Question: I have the following model
'''
class User < ActiveRecord::Base
has_many :collabos
has_many :files
end
'''
I want to display a conditional partial so the 'current_user' can create a collabo or a file, when these models are empty?
Here's my first attempt, but it doesn't work well.
'''
<% if current_user.files.empty? || current_user.collabos.empty? %>
<%= "create a file/collabo" %>
<% else %>
<%= yield %>
<% end %>
'''
What's the best way to go for this kind of issue?
I think the picture below is better to show you the kind of behaviour I want to implement
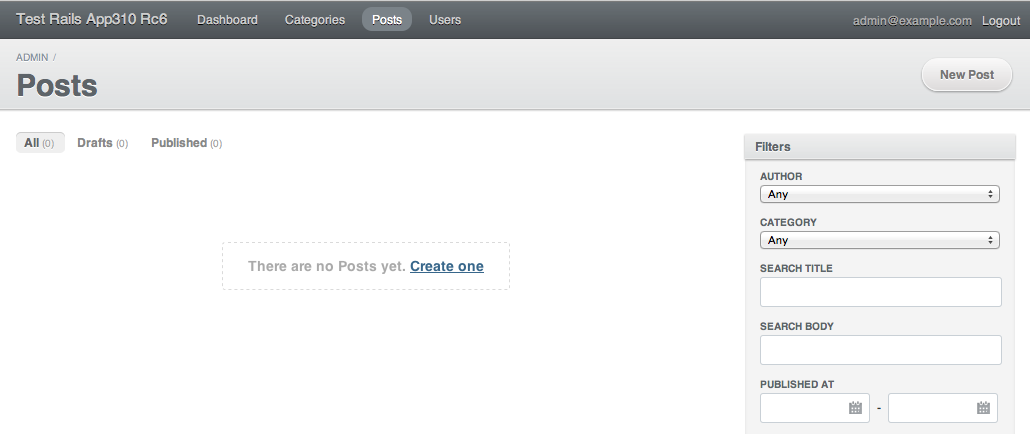
Answer: You need instead of :
'''
<% if current_user.files.empty? and current_user.collabos.empty? %>
'''
However, it is always a nice idea to create User instance methods like :
'''
def has_files?
files.empty? ? false : true
end
'''
so that it becomes :
'''
<% if current_user.has_files? and current_user.has_collabos? %>
'''
(and you can always create a has_files_and_collabos method as well, if it's reusable code)